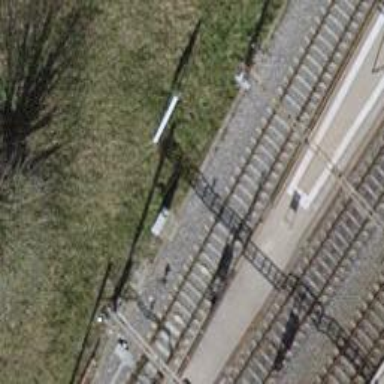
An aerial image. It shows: Single-track electrified railway with contact line.